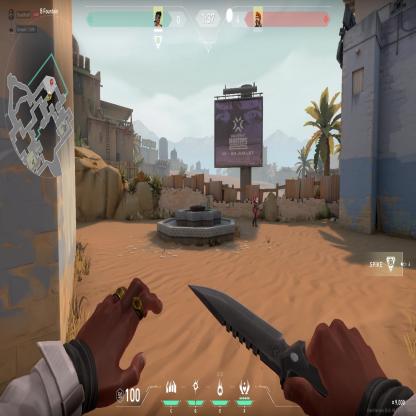
Label: enemy